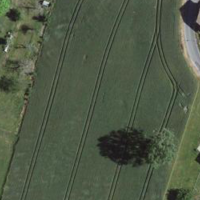
EUNIS habitat code: 52
Species observed at this site:
Aesculus hippocastanum